Question: In this image :

The code of this page is :
'''
<table width="100%" border="0" cellspacing="2" cellpadding="2">
<tr >
<td align="center">
<form method='post' name='recherche' id='formulaire' class="formulaire" >
<article class='module width_2_quarter_no_height'>
<table width="100%" border="0" cellspacing="2" cellpadding="2">
<tr>
<td>
<header><h3><?php echo _getText("main.accueil.onglet.evenement.critere.titre"); ?></h3></header>
</td>
</tr>
<tr>
<td>
<table width="100%" border="0" cellspacing="2" cellpadding="2">
<tr>
<td class="labelstyle">
<?php echo _getText('main.accueil.tableau_bord.Titre'); ?>
</td>
<td>
<input class="inputlong" type="text" name="event_titre" id="event_titre" />
</td>
</tr>
<tr>
<td class="labelstyle">
<?php echo _getText('main.accueil.onglet.evenement.critere.type'); ?>
</td>
<td>
<select id="event_type" class="selectnormal">
<option><?php echo _getText('main.accueil.onglet.evenement.critere.type.select'); ?></option>
</select>
</td>
</tr>
<tr>
<td class="labelstyle">
<?php echo _getText('main.accueil.onglet.evenement.critere.redacteur'); ?>
</td>
<td>
<select id="event_redacteur" class="selectnormal">
<option><?php echo _getText('main.accueil.onglet.evenement.critere.redacteur.select'); ?></option>
</select>
</td>
</tr>
<tr>
<td class="labelstyle"><?php echo _getText('main.accueil.onglet.evenement.critere.datedebut'); ?></td>
<td>
<table width="250px" cellpadding="0" cellspacing="0" border="0">
<tr>
<td><input class="inputcourt" type="text" name="event_date_deb" id="event_date_deb" /></td>
<td align="center" class="labelstyle"><?php echo _getText('main.accueil.onglet.evenement.critere.datefin'); ?></td>
<td><input class="inputcourt" type="text" name="event_date_fin" id="event_date_fin" /></td>
</tr>
</table>
</td>
</tr>
</table>
</td>
</tr>
<tr>
<td>
<table width="90%" border="0" cellspacing="0" cellpadding="0">
<tr>
<td>
<fieldset>
<legend>&nbsp;<em><span class="labelstyle"><?php echo _getText('main.accueil.onglet.evenement.critere.tache'); ?></span></em></legend>
<table border="0" cellspacing="2" cellpadding="2">
<tr>
<td class="labelstyle"><?php echo _getText('main.accueil.onglet.evenement.critere.type'); ?></td>
<td class="labelstyle"><input type="radio" id="rb_tous" name="type_tache" value="0" /><?php echo _getText('main.accueil.onglet.evenement.filtre.tous'); ?></td>
<td class="labelstyle"><input type="radio" id="rb_param" name="type_tache" value="1" checked /><?php echo _getText('main.accueil.onglet.evenement.critere.parametrage'); ?></td>
<td class="labelstyle"><input type="radio" id="rb_redac" name="type_tache" value="2" /><?php echo _getText('main.accueil.onglet.evenement.critere.redaction'); ?></td>
</tr>
</table>
<table border="0" cellspacing="2" cellpadding="2" width="100%">
<tr>
<td width="5%">
<span class="labelstyle"><?php echo _getText('main.accueil.onglet.evenement.critere.intitule'); ?></span>
</td>
<td>
<select id="tache_intitule" class="selectnormalLong">
<option><?php echo _getText('main.accueil.onglet.evenement.critere.tache.select'); ?></option>
</select>
</td>
</tr>
</table>
</fieldset>
</td>
</tr>
</table>
</td>
</tr>
<tr>
<td align="center">
<input type="button" name="btnValider" id="btnValider" value="<?php echo _getText('Bouton.valider'); ?>" class="boutonstyle" />
<input type="reset" name="btnReset" id="btnReset" value="<?php echo _getText('main.bouton.effacer'); ?>" class="boutonstyle" />
</td>
</tr>
</table>
</article>
</form>
</td>
</tr>
</table>
'''
So how to remove the space I encircled to red ?
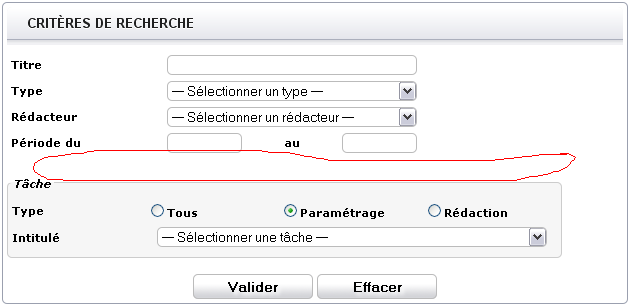
Answer: You could always use css. In your
'''
<fieldset style="margin-top: -20px">...
'''
I'm guessing css somewhere is probably affecting it. It's hard to tell without being able to see all your css.
Please note I'm not advocating inline style attributes...it's just a quick way to show that it is probably your css that is causing the space to be there.